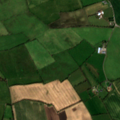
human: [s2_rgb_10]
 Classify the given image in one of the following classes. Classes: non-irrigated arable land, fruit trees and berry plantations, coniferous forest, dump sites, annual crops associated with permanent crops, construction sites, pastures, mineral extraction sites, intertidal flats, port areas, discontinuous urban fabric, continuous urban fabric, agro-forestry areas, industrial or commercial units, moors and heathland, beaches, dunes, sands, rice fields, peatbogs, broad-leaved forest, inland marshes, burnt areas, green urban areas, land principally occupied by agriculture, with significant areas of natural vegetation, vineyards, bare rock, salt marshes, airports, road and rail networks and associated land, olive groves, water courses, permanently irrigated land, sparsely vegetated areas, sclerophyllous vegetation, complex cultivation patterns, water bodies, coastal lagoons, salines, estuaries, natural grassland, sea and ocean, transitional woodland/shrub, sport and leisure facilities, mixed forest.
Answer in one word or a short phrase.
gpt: non-irrigated arable land, pastures